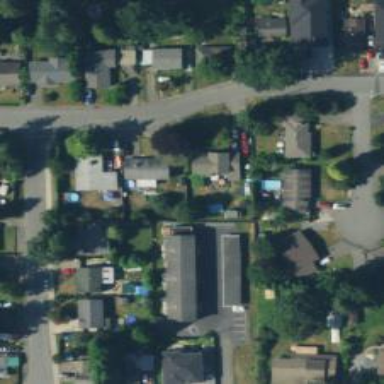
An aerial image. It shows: Detached building.